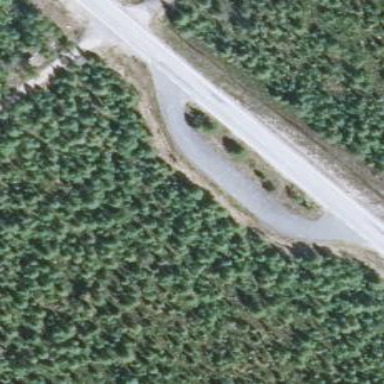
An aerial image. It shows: Rest area along the road.